Question: Count the number of objects in the diagram.
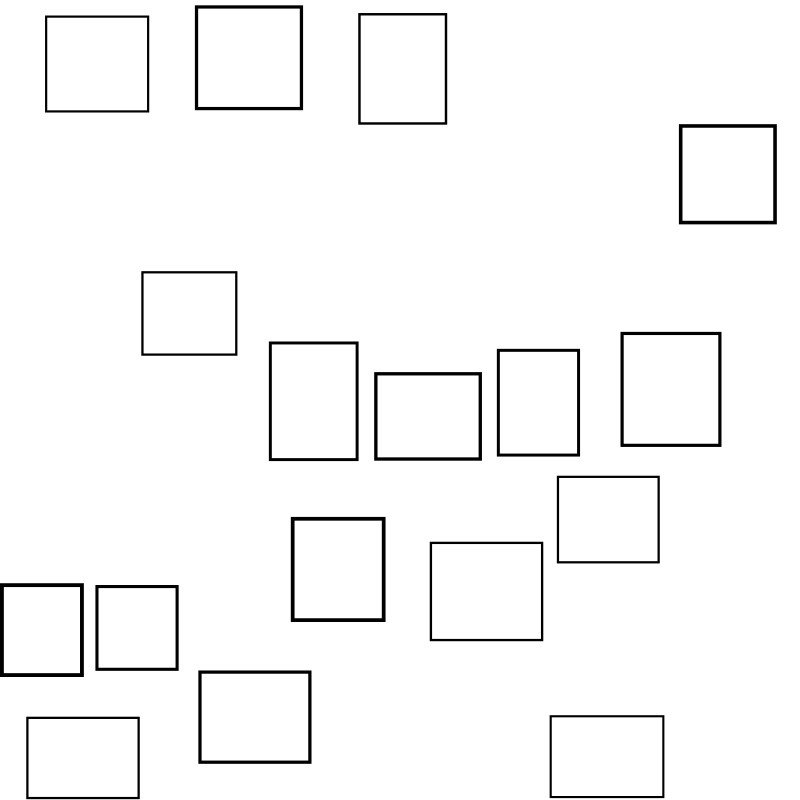
Answer: 17